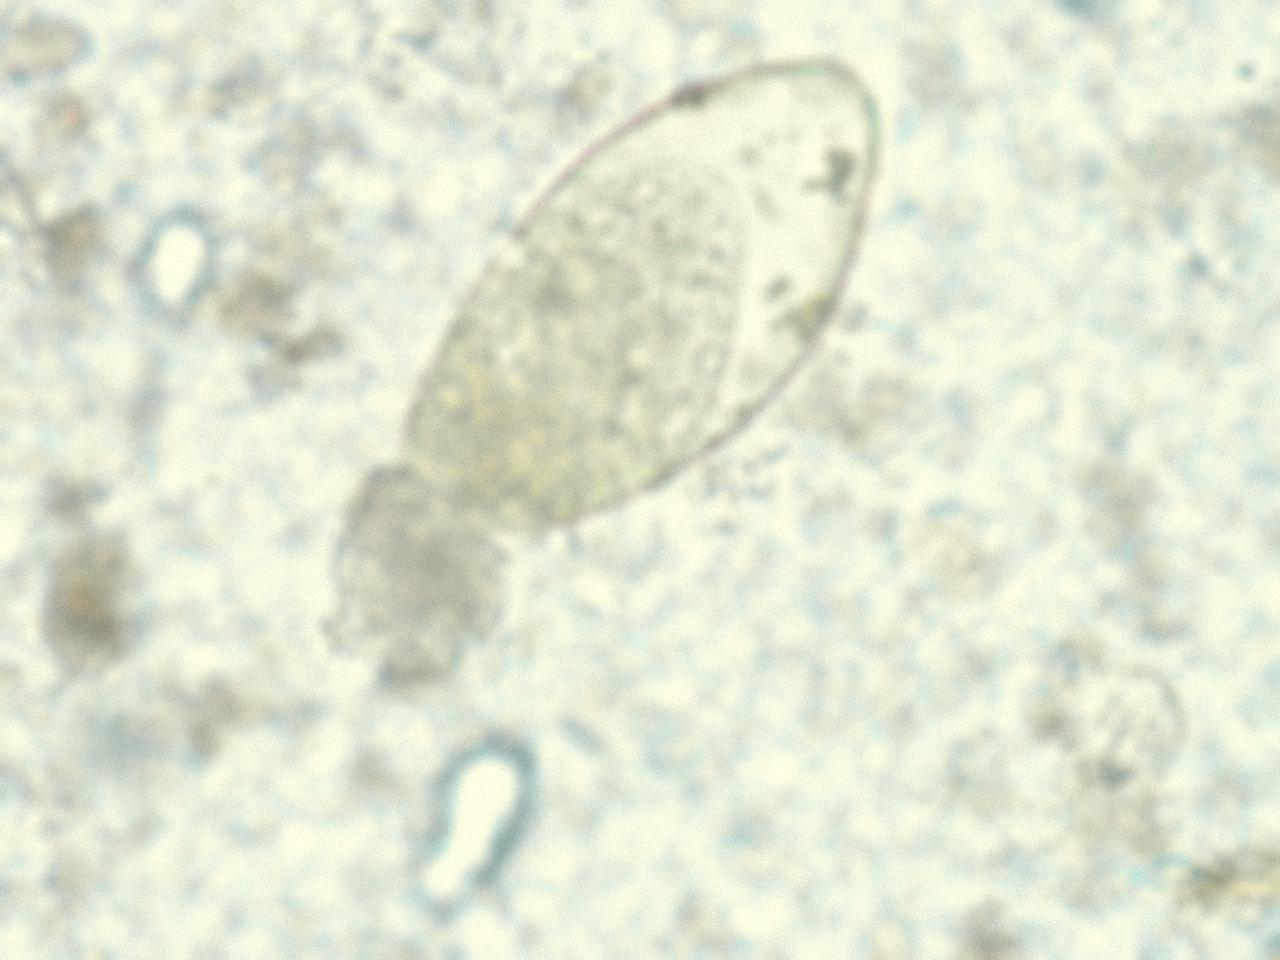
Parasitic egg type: Fasciolopsis buski